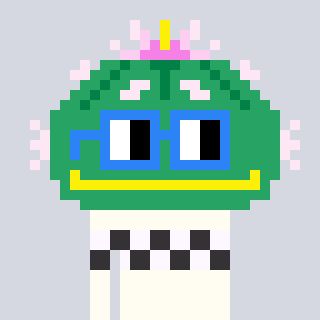
a pixel art character with square blue glasses, a peyote-shaped head and a grayscale-colored body on a cool background